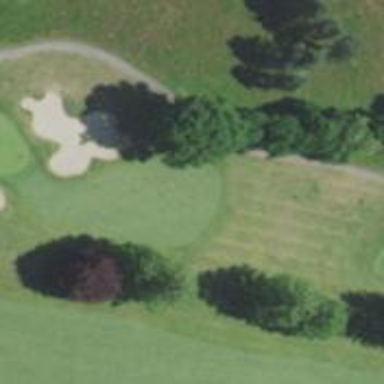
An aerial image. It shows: View of golf hole.